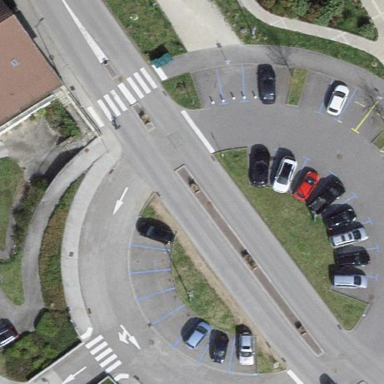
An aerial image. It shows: Asphalt street-side parking area.